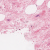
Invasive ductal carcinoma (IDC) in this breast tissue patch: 0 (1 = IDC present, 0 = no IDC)